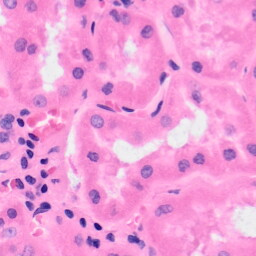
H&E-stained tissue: Kidney